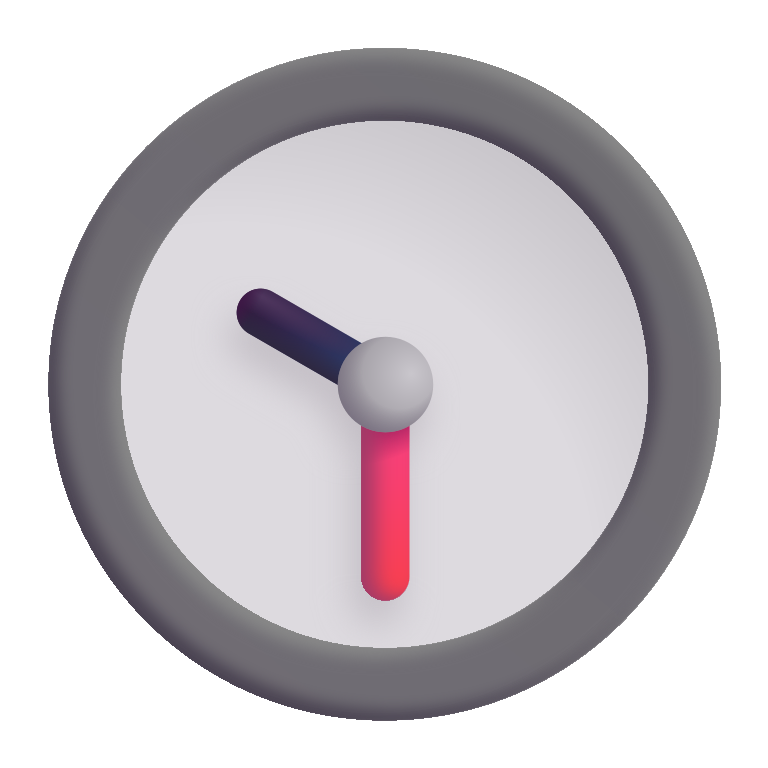
ten thirty color